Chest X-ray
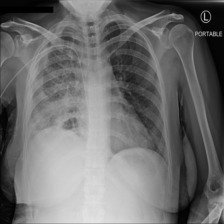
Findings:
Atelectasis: negative
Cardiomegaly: negative
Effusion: negative
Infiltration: positive
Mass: negative
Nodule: negative
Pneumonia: negative
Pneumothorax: negative
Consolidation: negative
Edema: negative
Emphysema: negative
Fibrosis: negative
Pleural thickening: negative
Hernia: negative